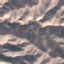
Land use / land cover: HerbaceousVegetation